Interaction volume radius: 5 \u00c5
Interaction volume height: 15 \u00c5
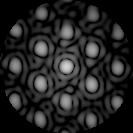
Disorder parameter: 0.2109